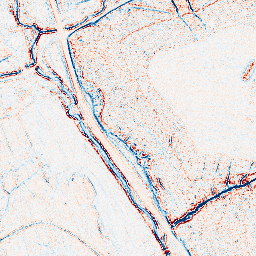
Category: edge_preserving
Decomposition family: bilateral
Decomposition parameters: d: 5
sigma_color: 150
sigma_space: 100
Upsampling method: sinc_hamming
Upsampling parameters: scale: 2
kernel_size: 8
Upsampling scale: 2